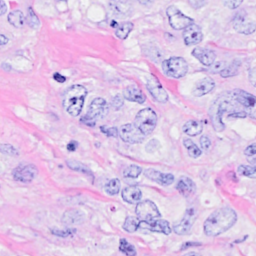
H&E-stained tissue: Breast